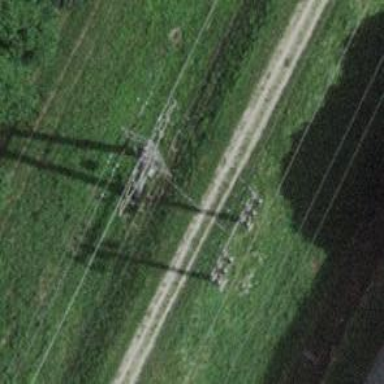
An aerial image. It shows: Power line is depicted.